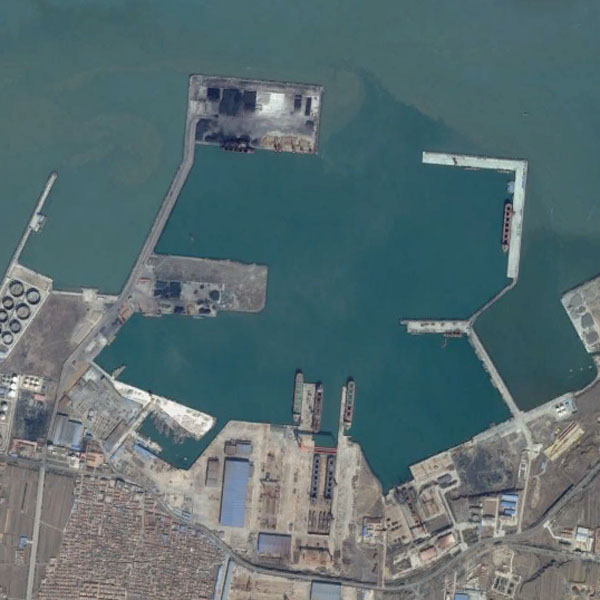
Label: Port